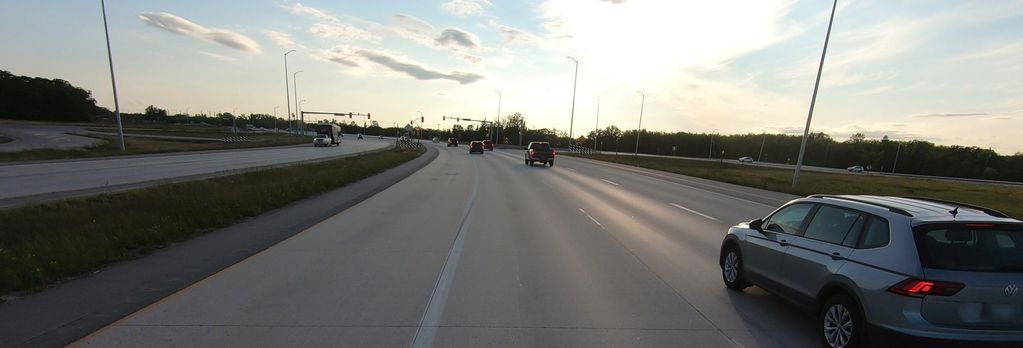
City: winnipeg